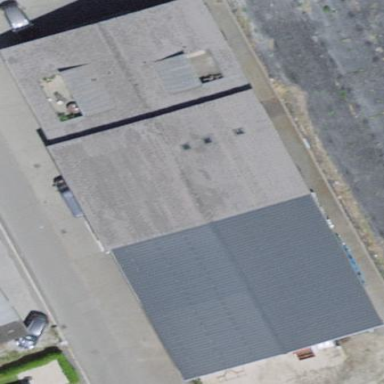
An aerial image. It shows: Retail building.